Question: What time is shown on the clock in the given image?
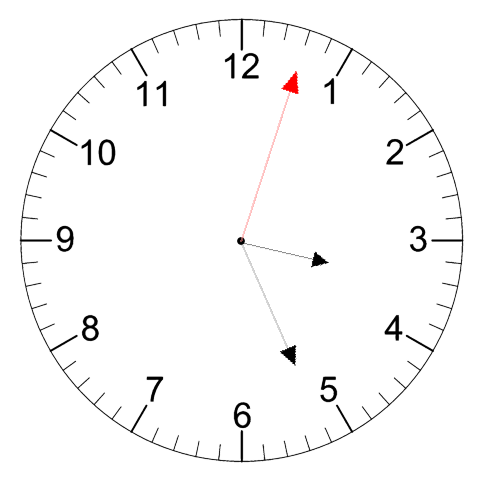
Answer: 03:26:03